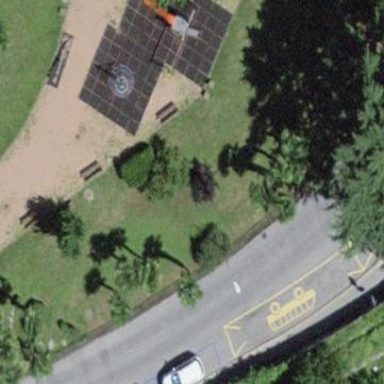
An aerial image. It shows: Building located within playground area.